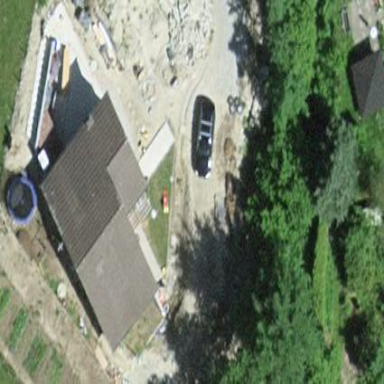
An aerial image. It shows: Simple house.